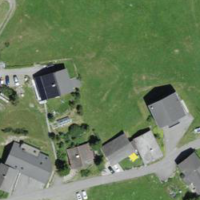
EUNIS habitat code: 26
Species observed at this site:
Melilotus indicus
Campanula rapunculoides
Petasites albus